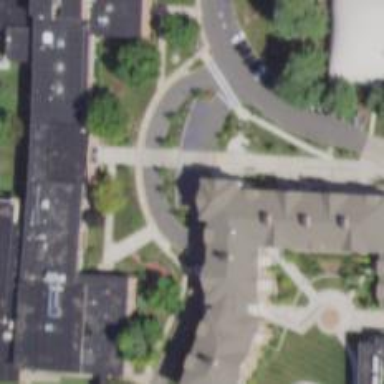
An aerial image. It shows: Residential building belonging to college.